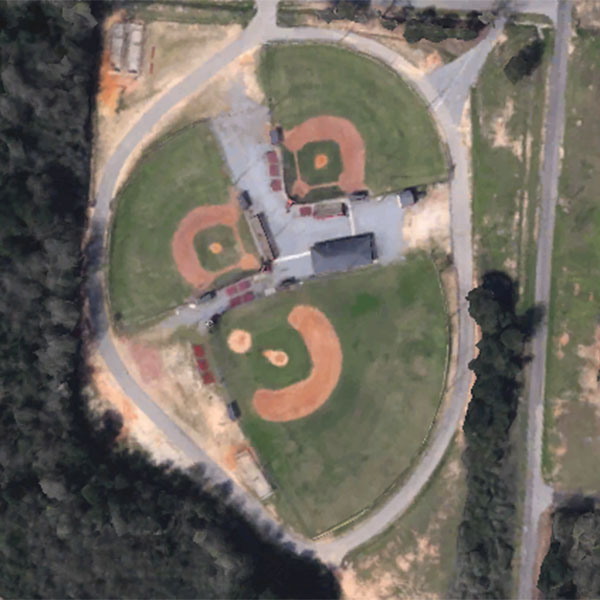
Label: BaseballField